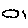
Label: cloud